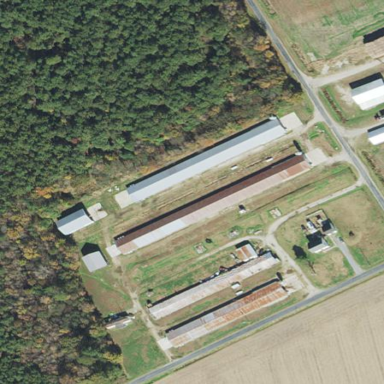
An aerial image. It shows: Farm auxiliary building.